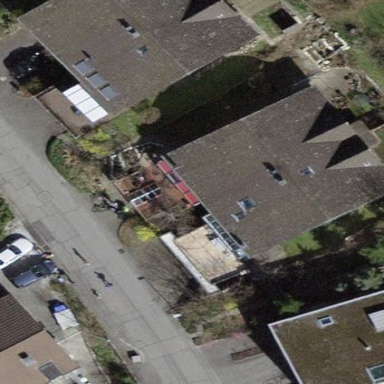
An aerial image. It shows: Building with tile roof.